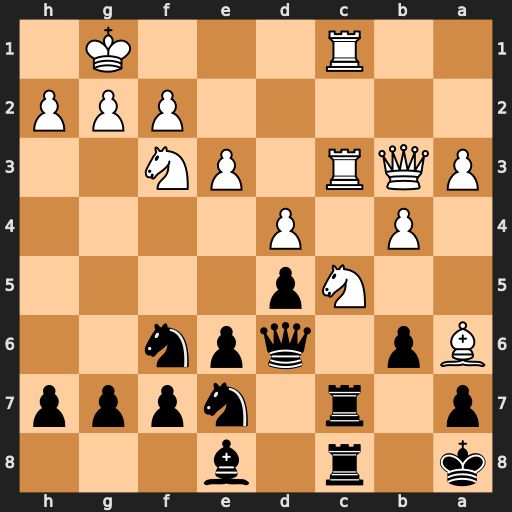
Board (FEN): k1r1b3/p1r1nppp/Bp1qpn2/2Np4/1P1P4/PQR1PN2/5PPP/2R3K1
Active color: b
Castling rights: -
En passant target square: -
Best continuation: bxc5 Bxc8 c4